Aerial crown-view tile of a tropical tree (Barro Colorado Island, Panama), acquired 20241112:
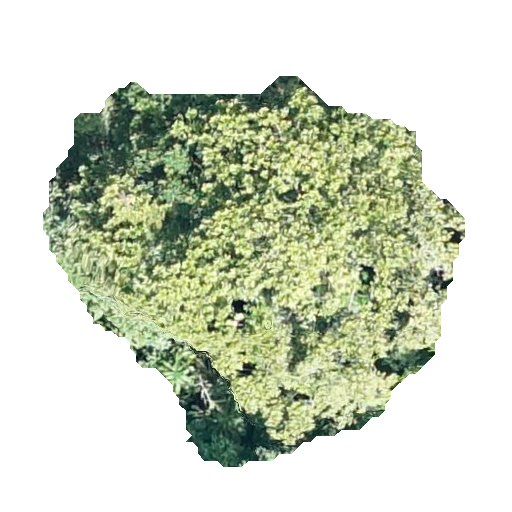
Species: Anacardium excelsum
GBIF accepted scientific name: Anacardium excelsum
Crown area: 175.332 m²